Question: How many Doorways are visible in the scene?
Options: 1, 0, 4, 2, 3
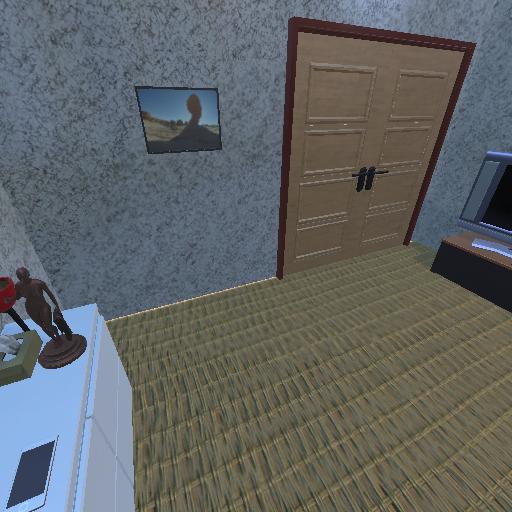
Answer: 1